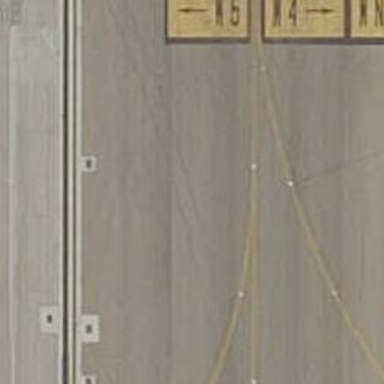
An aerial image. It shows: Image of taxiway at airport.